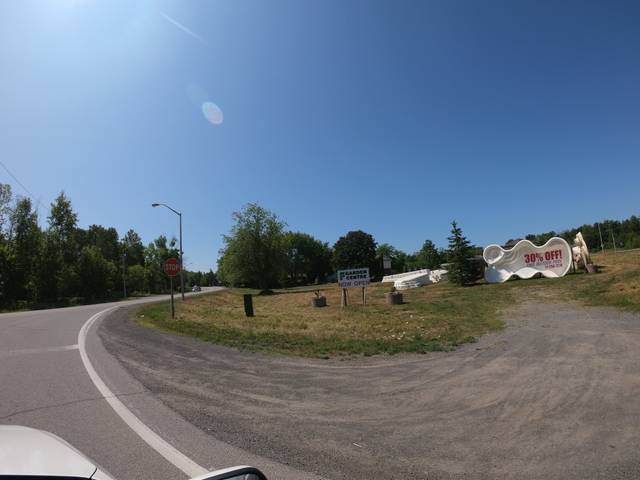
Region: Canada
Coordinates: 45.053, -75.683